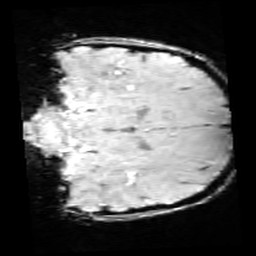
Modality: SWI
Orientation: coronal
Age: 9
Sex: male
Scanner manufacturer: siemens
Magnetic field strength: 3 T
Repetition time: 0.027 s
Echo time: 0.02 s